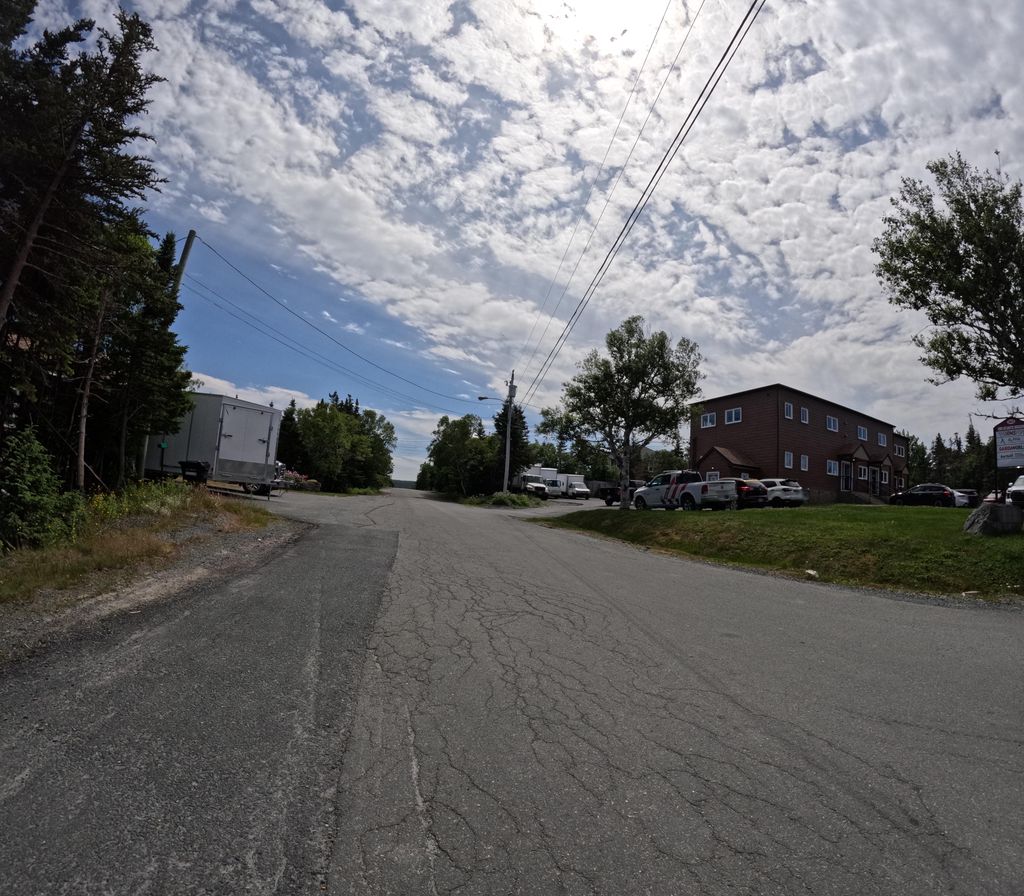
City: st_johns